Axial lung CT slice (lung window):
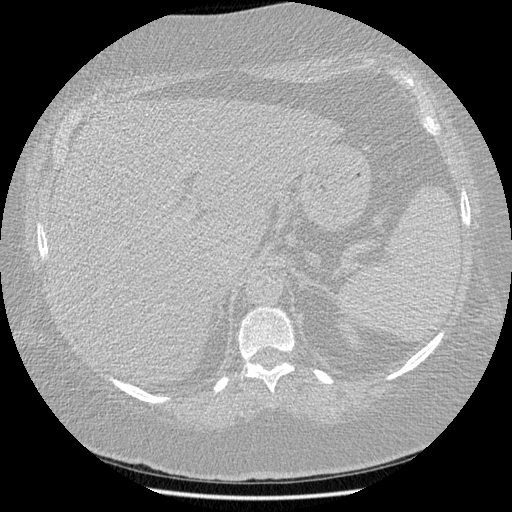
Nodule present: no